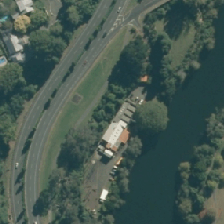
Land cover: urban_parkland